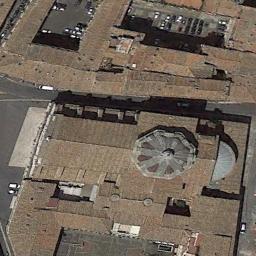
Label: church